Interaction volume radius: 5 \u00c5
Interaction volume height: 35 \u00c5
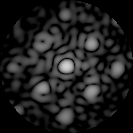
Disorder parameter: 0.3805